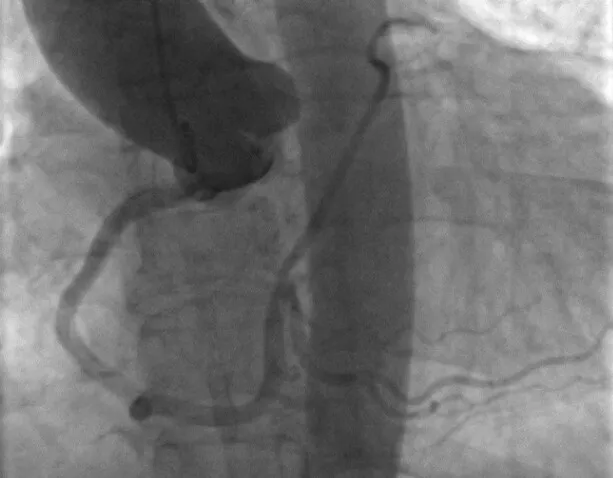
Large single coronary artery (SCA-R) shown in aortography with the absence of left main (LM).
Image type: radiology (x_ray)